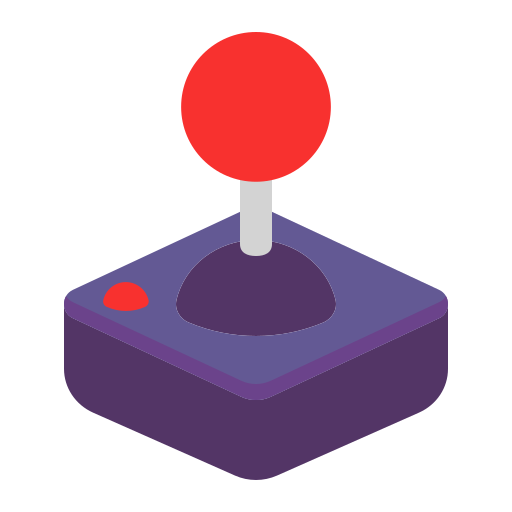
joystick flat